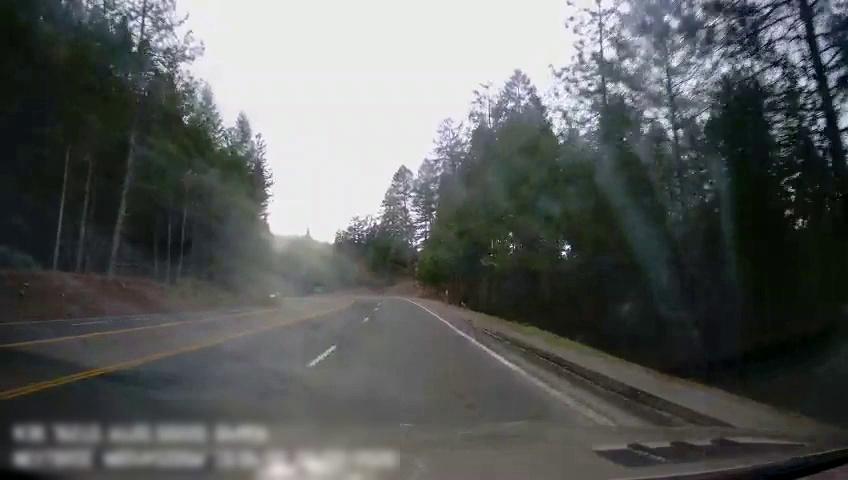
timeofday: Day
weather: Cloudy
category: Drivable Space
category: Lanes | Alternate Lane
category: Lanes | Current Lane
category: Lanes | Current Lane
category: Lanes | Alternate Lane